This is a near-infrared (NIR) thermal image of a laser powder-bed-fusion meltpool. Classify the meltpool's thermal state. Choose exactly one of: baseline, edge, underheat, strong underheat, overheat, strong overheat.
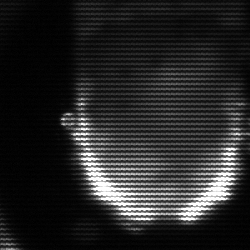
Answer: baseline